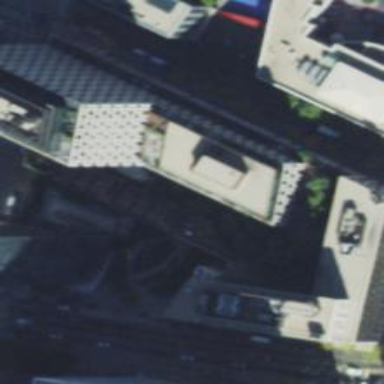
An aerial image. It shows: Part of building with flat concrete roof.